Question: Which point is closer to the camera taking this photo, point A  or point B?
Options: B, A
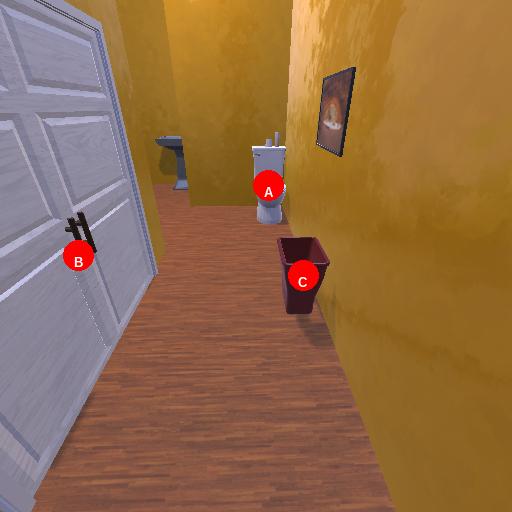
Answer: B